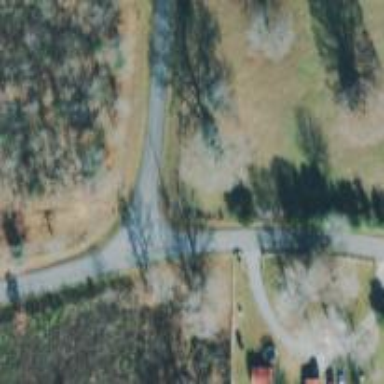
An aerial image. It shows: Unclassified road.